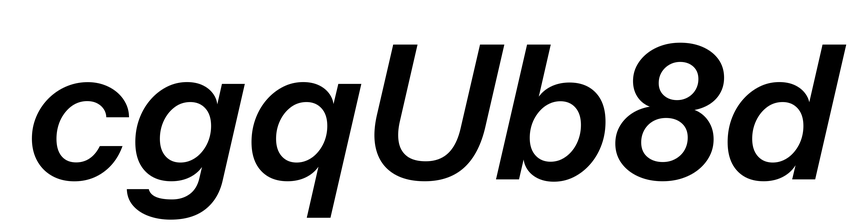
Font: InstrumentSans-Italic_SemiBold_Italic